Question: for some reason my buttons using 'jqtransform' are looking really weird when viewed in IE.
They are fine when viewed in chrome, opera,firefox or safari.
Basically, a portion of the left, bottom part of the button is cutoff. Anybody else having this problem?
Here's a picture:

Good answers are definitely appreciated.
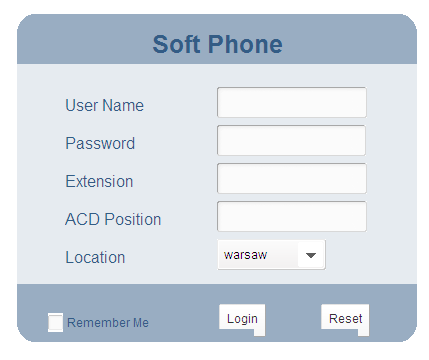
Answer: I got the solution by adding this line in the JSP,
'''
<!DOCTYPE html PUBLIC "-//W3C//DTD XHTML 1.0 Transitional//EN" "http://www.w3.org/TR/xhtml1/DTD/xhtml1-transitional.dtd">
'''